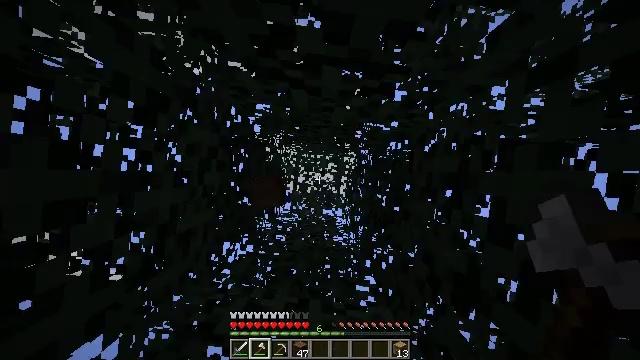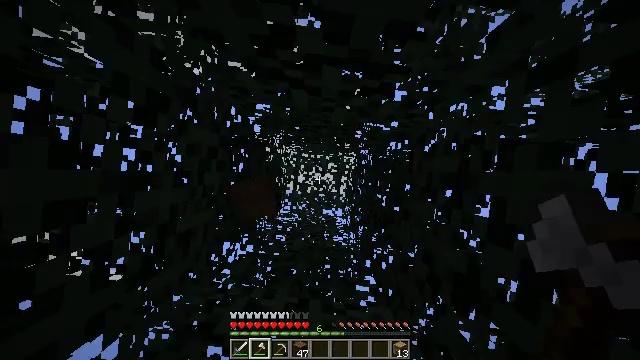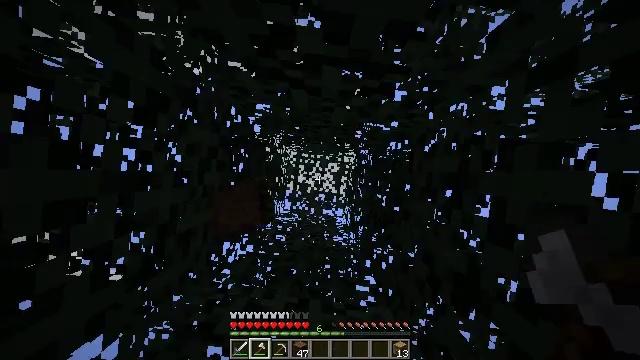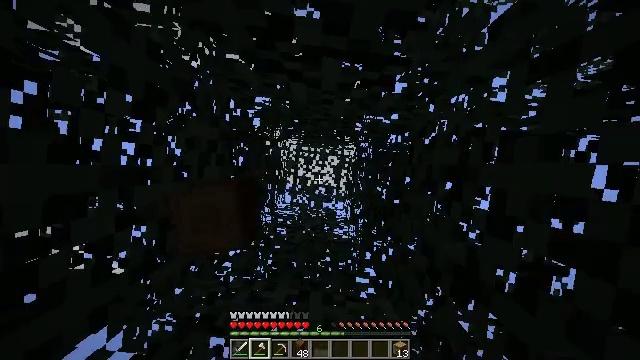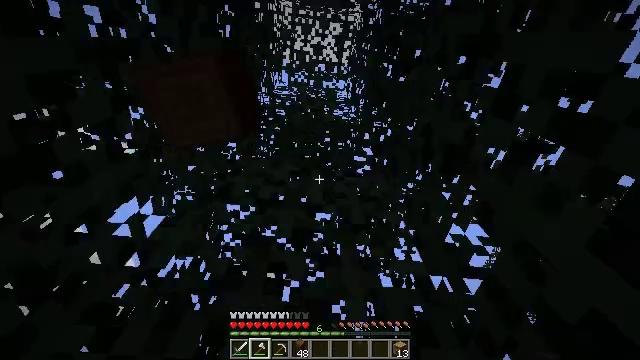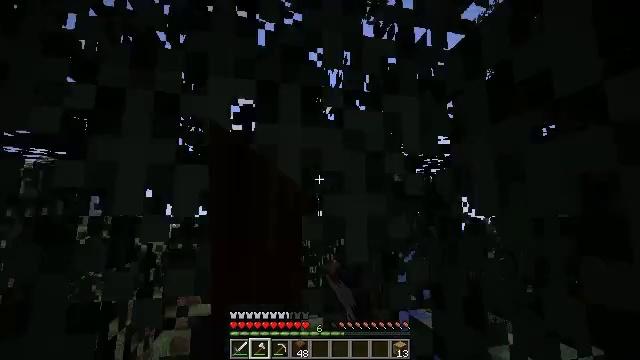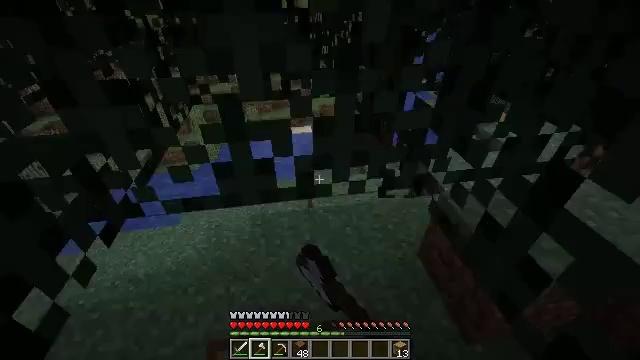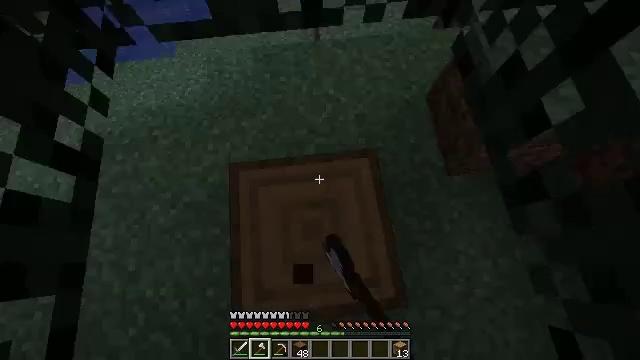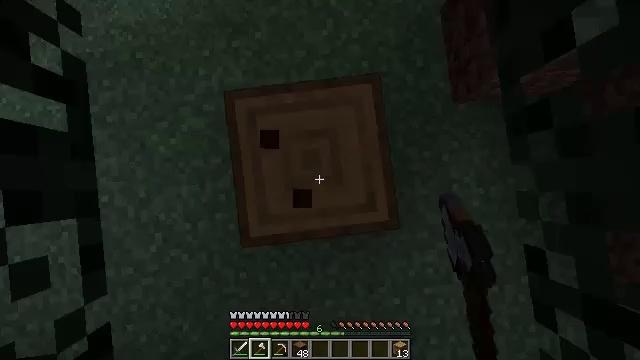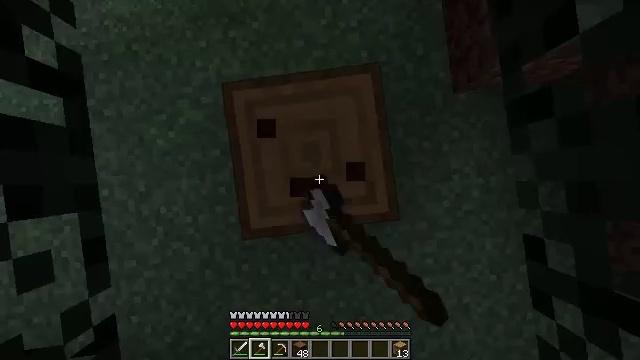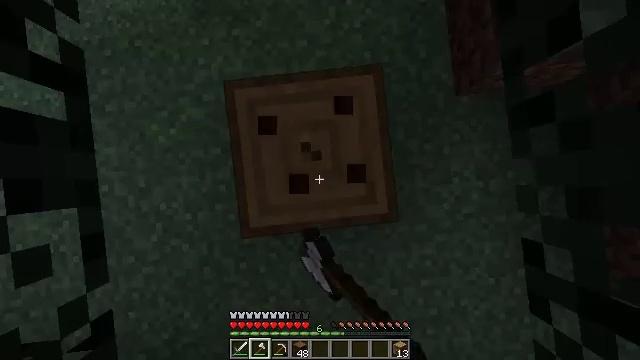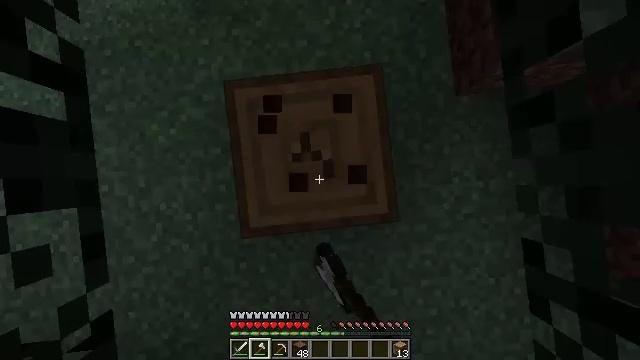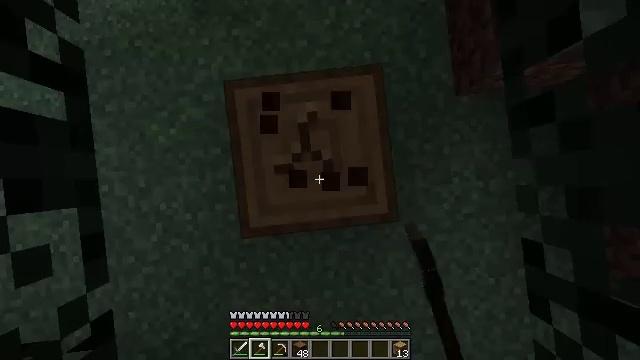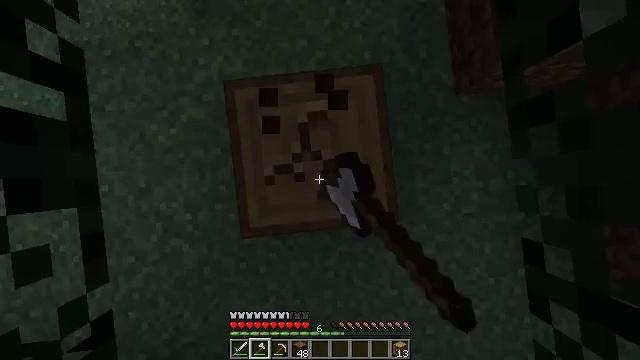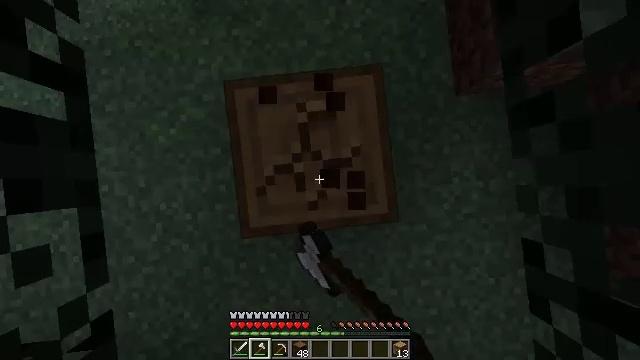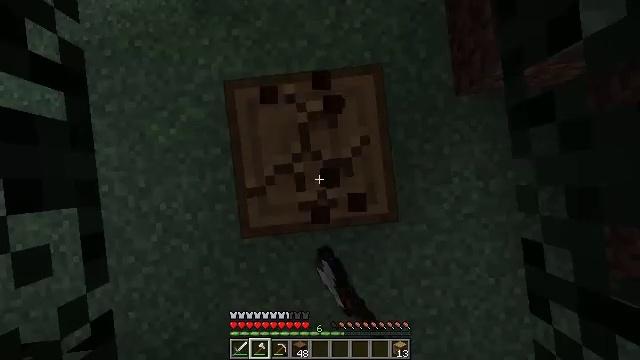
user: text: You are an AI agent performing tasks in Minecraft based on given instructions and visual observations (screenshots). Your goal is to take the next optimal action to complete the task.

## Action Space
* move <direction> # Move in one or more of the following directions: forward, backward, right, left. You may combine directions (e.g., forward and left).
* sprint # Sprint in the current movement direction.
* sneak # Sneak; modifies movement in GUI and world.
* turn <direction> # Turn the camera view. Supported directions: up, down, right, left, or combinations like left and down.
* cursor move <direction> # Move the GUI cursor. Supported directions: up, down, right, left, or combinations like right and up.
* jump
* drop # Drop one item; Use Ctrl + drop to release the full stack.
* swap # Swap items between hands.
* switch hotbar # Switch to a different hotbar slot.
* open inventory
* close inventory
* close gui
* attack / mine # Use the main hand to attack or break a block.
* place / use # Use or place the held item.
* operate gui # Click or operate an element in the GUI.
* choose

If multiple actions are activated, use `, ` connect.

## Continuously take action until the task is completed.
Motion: motion action
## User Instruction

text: Collect spruce log for building materials.
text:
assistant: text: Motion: attack / mine
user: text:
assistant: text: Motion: attack / mine
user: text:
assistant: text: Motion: turn down, attack / mine
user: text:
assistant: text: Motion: turn down, attack / mine
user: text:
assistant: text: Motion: turn right and down, attack / mine
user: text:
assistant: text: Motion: turn left and down, attack / mine
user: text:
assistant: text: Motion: turn left and down, attack / mine
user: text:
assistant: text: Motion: turn down, attack / mine
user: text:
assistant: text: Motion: turn down, attack / mine
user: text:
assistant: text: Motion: turn left and down, attack / mine
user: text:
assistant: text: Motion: attack / mine
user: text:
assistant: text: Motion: attack / mine
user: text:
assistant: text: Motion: attack / mine
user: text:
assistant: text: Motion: attack / mine
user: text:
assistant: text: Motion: attack / mine
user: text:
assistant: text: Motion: attack / mine
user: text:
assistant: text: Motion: attack / mine
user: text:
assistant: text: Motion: attack / mine
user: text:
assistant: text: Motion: attack / mine
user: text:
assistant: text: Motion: attack / mine
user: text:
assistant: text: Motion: attack / mine
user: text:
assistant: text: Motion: attack / mine
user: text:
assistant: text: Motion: turn right and up, attack / mine
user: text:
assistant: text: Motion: no_op